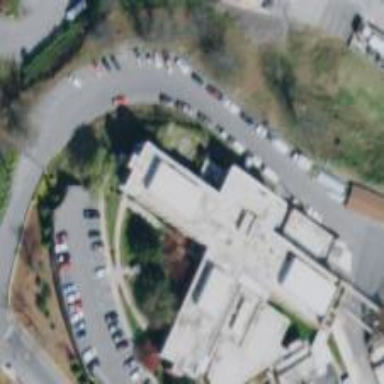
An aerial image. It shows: Hospital building.